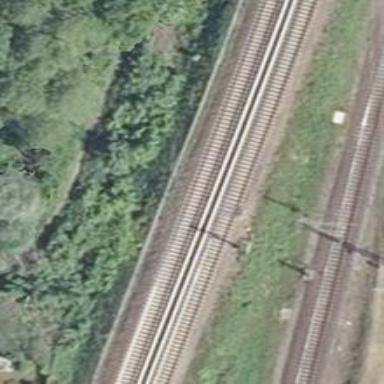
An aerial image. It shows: Railway signal.